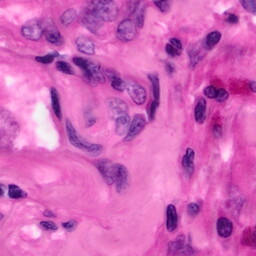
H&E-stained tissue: Pancreatic